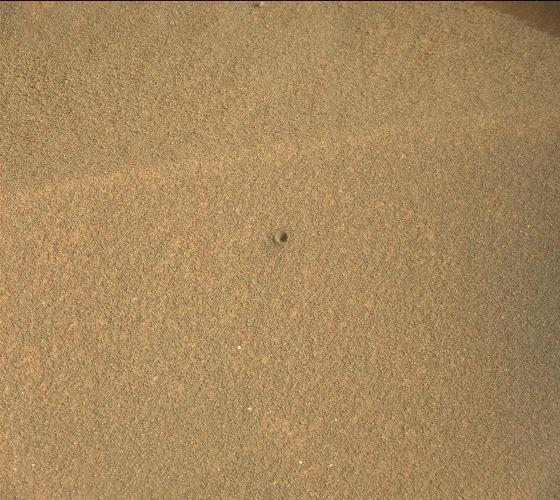
Terrain classes present: Gravel / Sand / Soil, Shadow